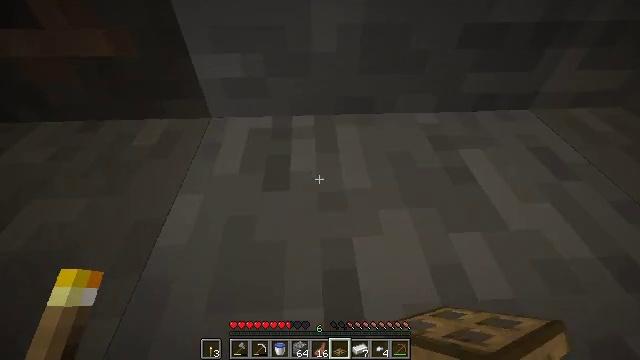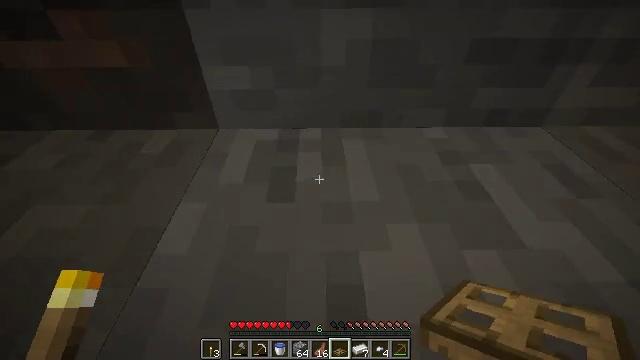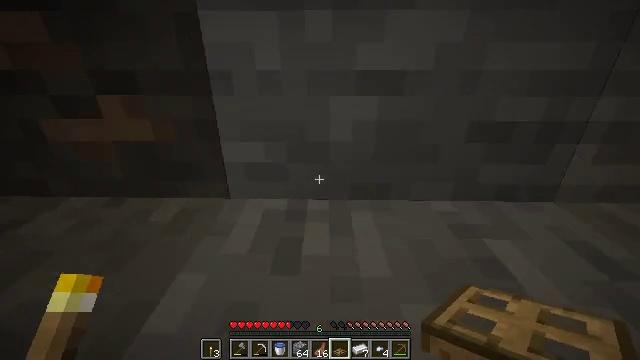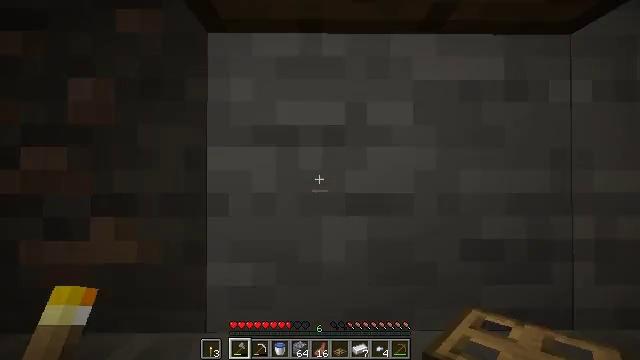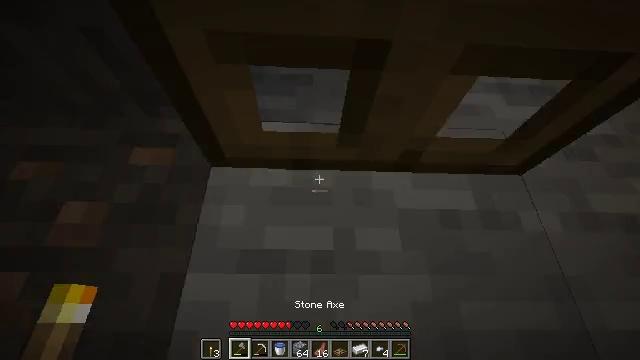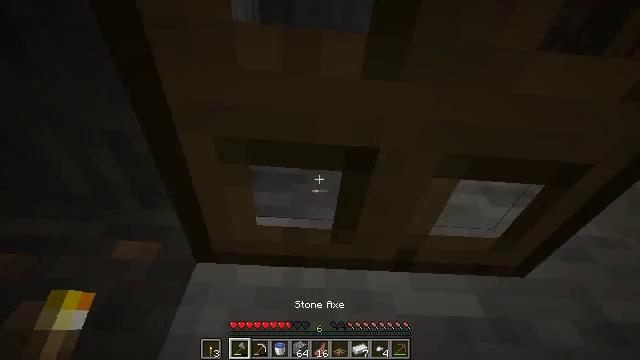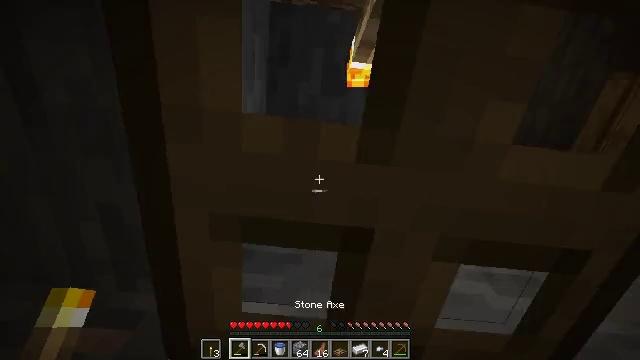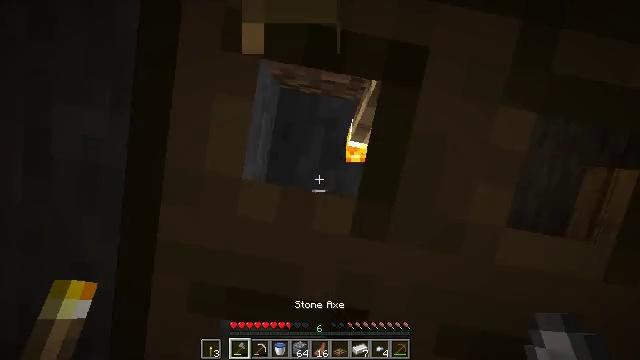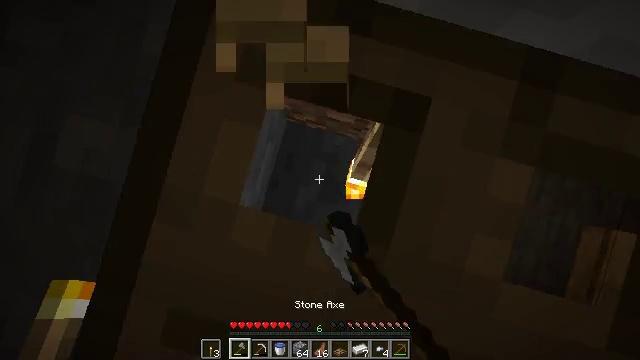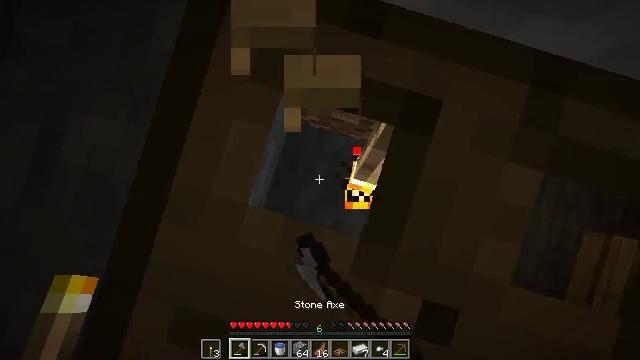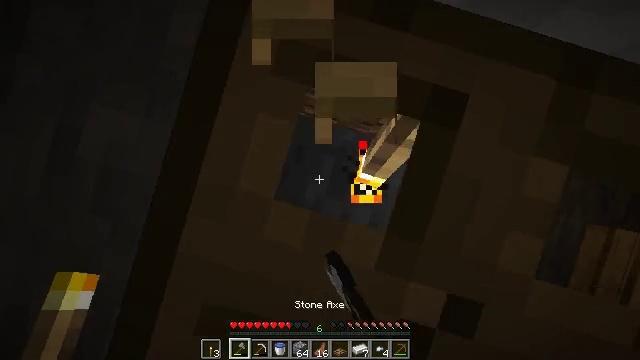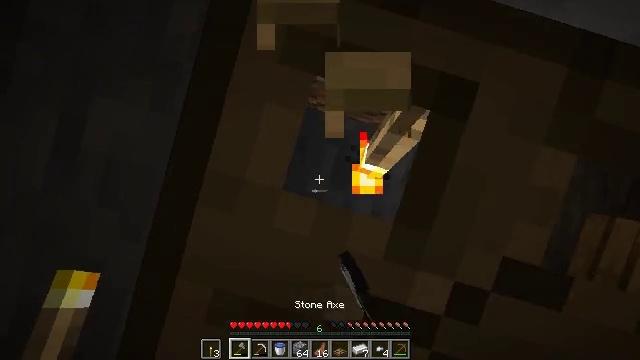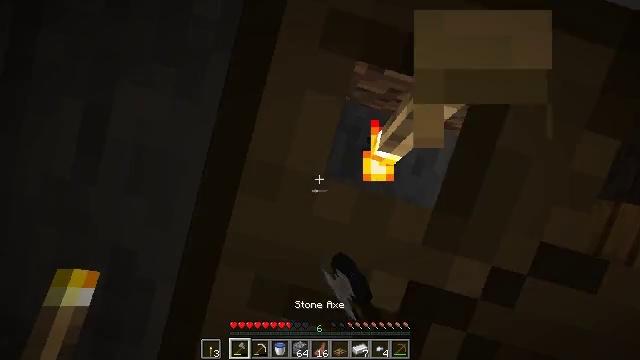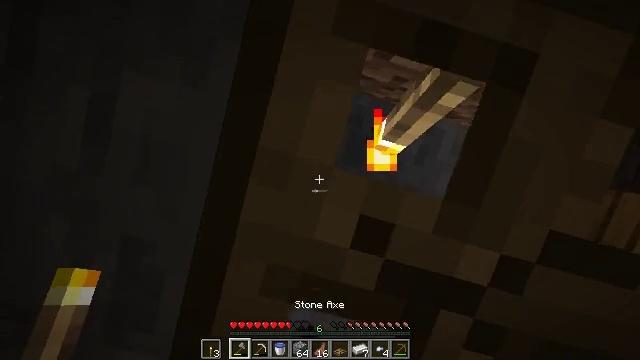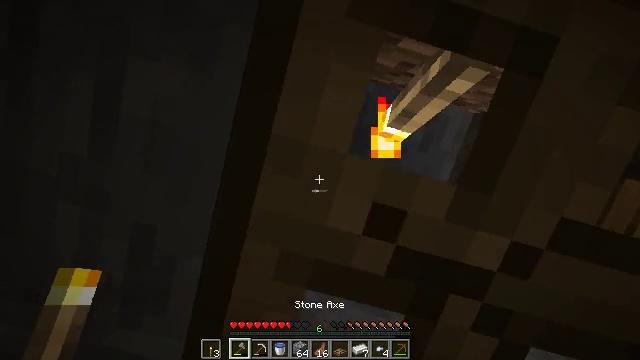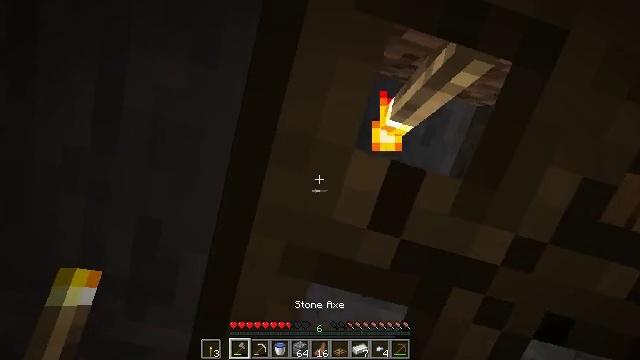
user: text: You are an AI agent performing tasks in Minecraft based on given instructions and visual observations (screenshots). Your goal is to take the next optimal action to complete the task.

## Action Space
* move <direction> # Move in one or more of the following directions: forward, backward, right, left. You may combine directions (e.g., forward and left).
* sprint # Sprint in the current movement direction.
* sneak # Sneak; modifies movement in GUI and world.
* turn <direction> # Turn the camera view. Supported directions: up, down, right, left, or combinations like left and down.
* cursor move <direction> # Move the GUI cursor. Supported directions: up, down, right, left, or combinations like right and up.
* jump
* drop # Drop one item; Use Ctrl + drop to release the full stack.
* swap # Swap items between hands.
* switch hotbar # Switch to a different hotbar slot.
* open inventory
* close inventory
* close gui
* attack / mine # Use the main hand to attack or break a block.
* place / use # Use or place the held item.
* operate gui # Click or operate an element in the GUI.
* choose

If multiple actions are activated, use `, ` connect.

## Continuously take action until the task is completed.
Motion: motion action
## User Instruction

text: Collect the oak trapdoor for re-use.
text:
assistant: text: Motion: turn left and up
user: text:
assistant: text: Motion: turn left and up
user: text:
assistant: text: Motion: turn right and up, switch to hotbar 1
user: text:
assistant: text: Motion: turn right and up, switch to hotbar 1
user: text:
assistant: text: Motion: turn right and up, switch to hotbar 1
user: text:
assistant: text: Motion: turn right and up
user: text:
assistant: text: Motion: turn right and up, attack / mine
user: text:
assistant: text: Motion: turn right and up, attack / mine
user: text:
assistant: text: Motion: move left, turn right, attack / mine
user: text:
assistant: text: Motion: move left, turn down, attack / mine
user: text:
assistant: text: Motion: move left, turn down, attack / mine
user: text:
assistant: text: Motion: turn down, attack / mine
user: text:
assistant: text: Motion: turn down, attack / mine
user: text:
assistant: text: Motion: turn down, attack / mine
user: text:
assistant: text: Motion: turn down, attack / mine
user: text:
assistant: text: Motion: attack / mine
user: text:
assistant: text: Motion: attack / mine
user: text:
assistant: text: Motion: turn right and down, attack / mine
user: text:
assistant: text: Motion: turn right and down, attack / mine
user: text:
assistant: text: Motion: turn right and down, attack / mine
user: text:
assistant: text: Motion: attack / mine
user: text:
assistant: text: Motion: turn down, attack / mine
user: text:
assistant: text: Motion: attack / mine
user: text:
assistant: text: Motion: turn down, attack / mine
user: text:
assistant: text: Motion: turn right and down, attack / mine
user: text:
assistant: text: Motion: turn right and down, attack / mine
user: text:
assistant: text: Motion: turn right and down, attack / mine
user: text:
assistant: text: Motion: attack / mine
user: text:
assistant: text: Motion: attack / mine
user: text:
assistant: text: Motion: turn right, attack / mine